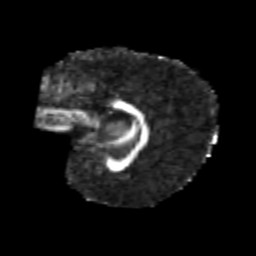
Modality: FA
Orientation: sagittal
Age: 7
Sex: male
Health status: healthy